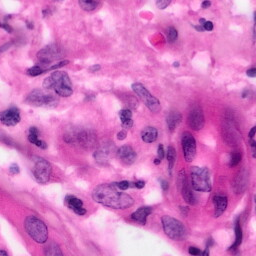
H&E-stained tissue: Pancreatic